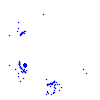
Particle: proton